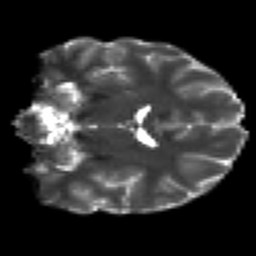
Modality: T2w
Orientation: coronal
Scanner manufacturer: siemens
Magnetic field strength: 3 T
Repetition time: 7.8 s
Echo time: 0.09 s